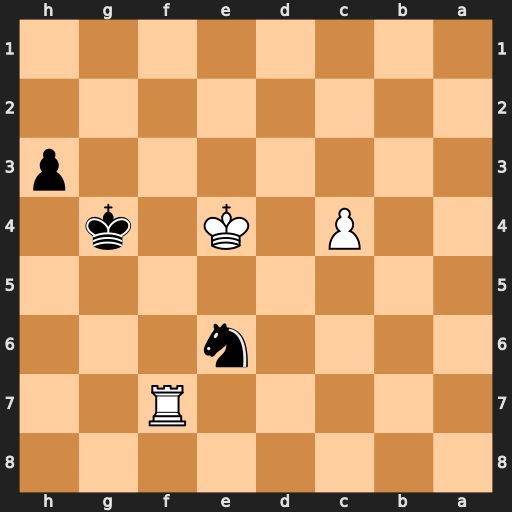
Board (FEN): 8/5R2/4n3/8/2P1K1k1/7p/8/8
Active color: b
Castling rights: -
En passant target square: -
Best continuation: Ng5+ Ke3 Nxf7